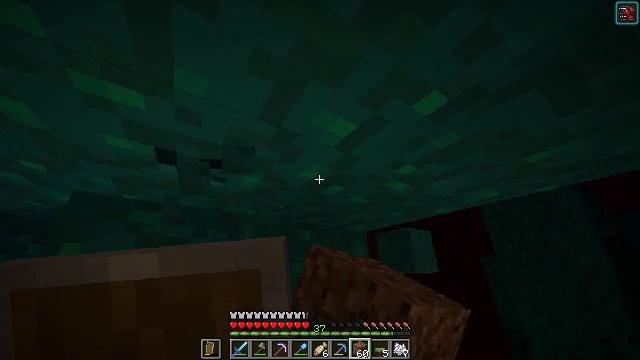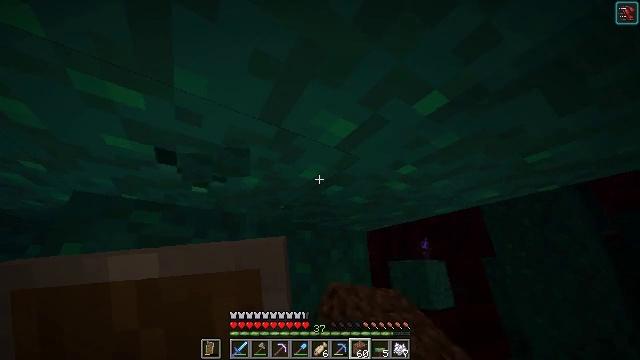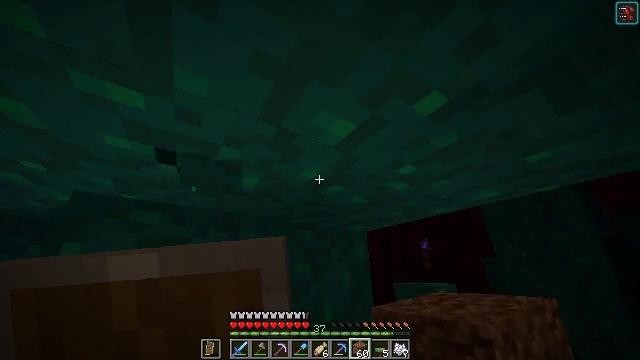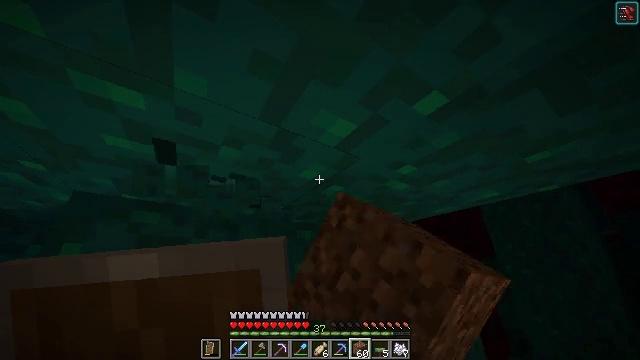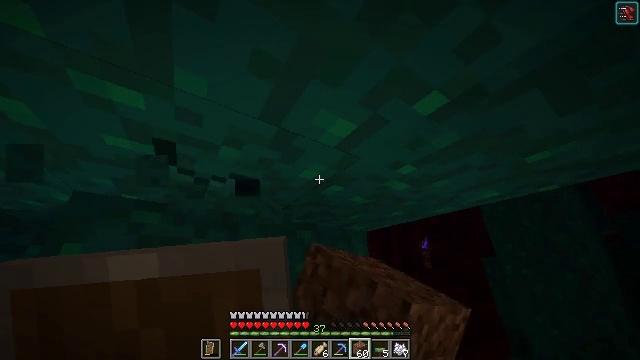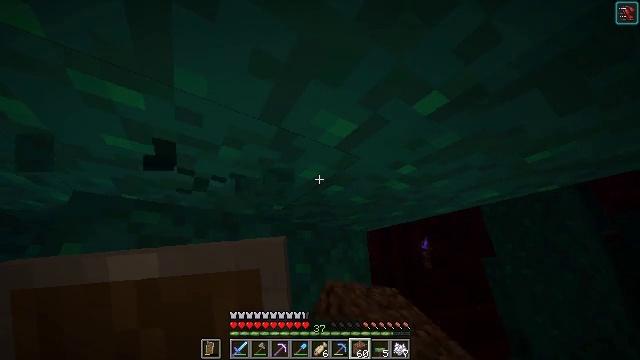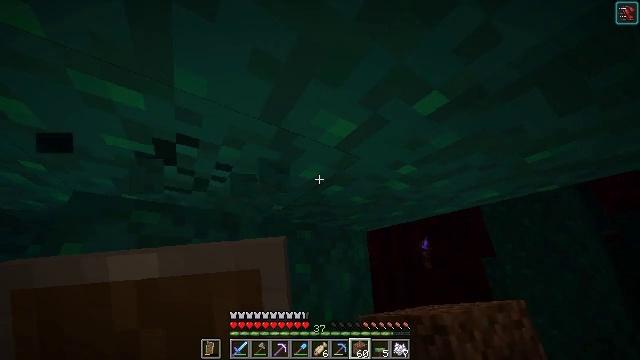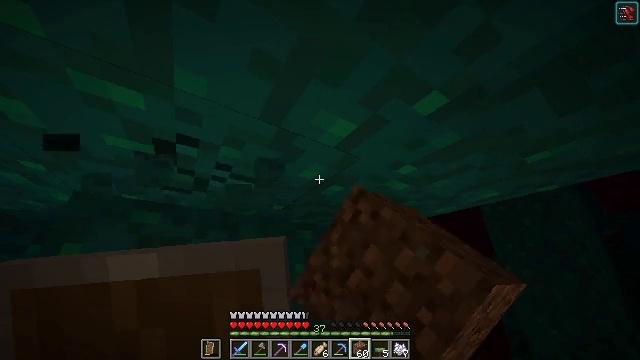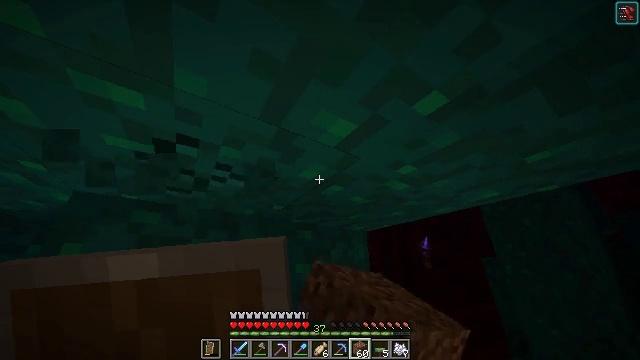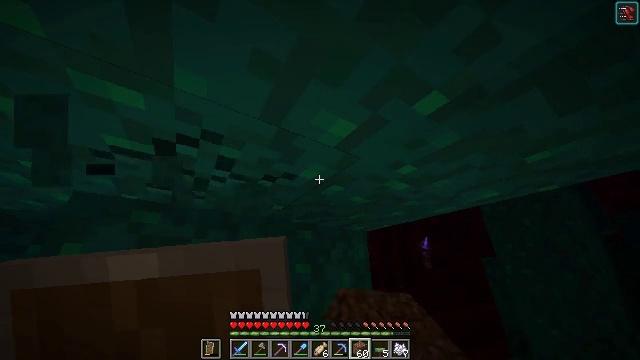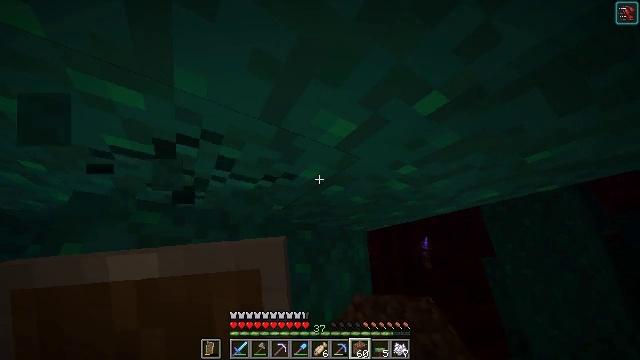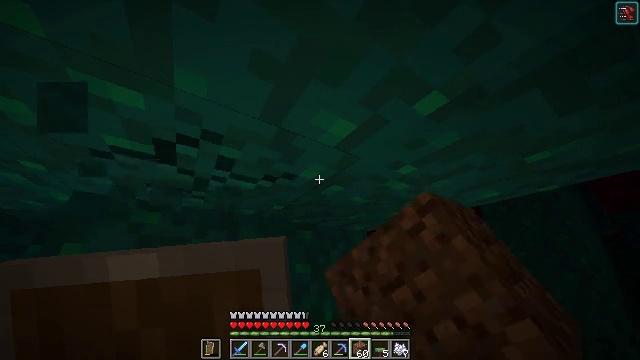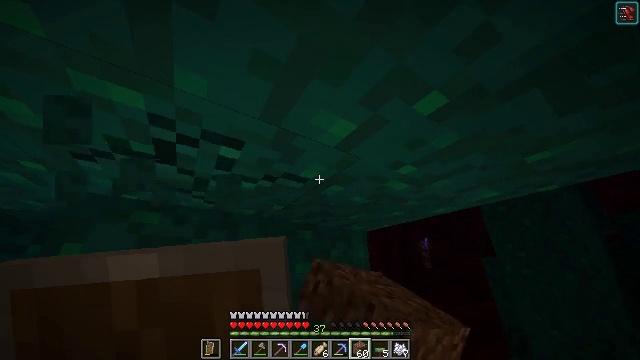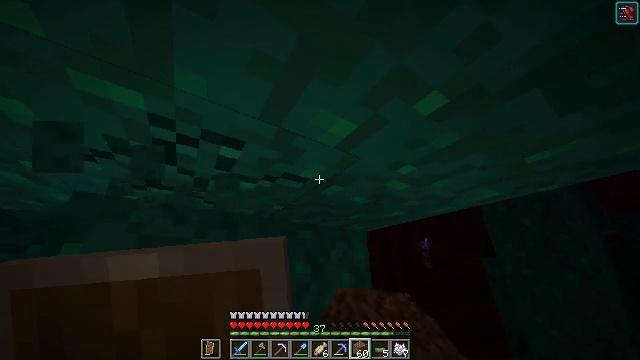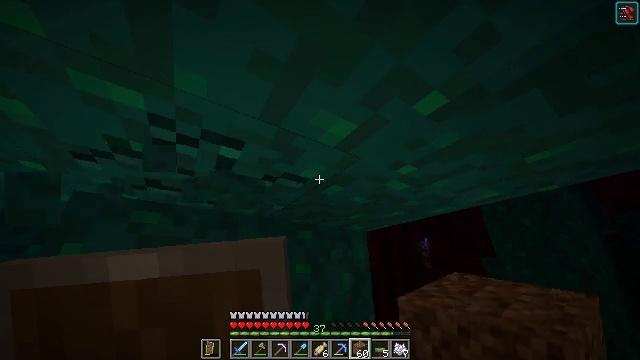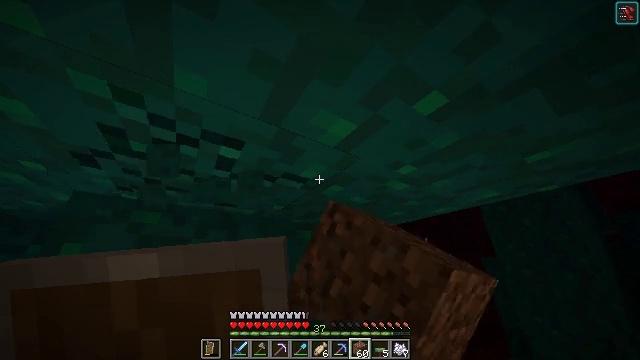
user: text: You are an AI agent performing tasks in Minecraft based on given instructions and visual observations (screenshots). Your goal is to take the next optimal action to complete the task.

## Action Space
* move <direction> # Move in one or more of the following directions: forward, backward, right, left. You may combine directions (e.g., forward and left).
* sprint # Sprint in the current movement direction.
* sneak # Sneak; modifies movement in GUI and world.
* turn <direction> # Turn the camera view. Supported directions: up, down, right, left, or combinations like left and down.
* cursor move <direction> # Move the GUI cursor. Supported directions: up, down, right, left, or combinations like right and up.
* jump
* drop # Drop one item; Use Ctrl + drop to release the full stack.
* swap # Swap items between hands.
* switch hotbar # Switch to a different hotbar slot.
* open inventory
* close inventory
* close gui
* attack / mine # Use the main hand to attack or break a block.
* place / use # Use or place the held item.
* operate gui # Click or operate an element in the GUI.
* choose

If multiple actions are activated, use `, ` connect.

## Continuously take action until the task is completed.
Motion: motion action
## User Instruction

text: Collect warped wart block.
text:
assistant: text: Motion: attack / mine
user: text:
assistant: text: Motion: attack / mine
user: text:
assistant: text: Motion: attack / mine
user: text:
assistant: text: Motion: attack / mine
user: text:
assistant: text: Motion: attack / mine
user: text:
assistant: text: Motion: attack / mine
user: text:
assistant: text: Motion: attack / mine
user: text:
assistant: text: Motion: attack / mine
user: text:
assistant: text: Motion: attack / mine
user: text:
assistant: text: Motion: attack / mine
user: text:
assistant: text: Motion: attack / mine
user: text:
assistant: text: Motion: attack / mine
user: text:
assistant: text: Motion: attack / mine
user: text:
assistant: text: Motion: attack / mine
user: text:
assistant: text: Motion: attack / mine
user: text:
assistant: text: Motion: attack / mine
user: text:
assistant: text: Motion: attack / mine
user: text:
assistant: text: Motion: attack / mine
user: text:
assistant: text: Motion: attack / mine
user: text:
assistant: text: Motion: attack / mine
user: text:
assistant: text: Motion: attack / mine
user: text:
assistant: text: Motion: attack / mine
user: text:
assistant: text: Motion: attack / mine
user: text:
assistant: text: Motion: attack / mine
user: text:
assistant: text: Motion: attack / mine
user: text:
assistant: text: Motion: attack / mine
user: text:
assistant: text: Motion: attack / mine
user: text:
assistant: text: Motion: attack / mine
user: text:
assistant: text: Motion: attack / mine
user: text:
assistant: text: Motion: attack / mine